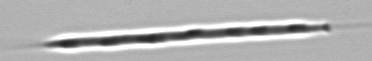
Label: Rhizosolenia